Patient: sex F, age 70
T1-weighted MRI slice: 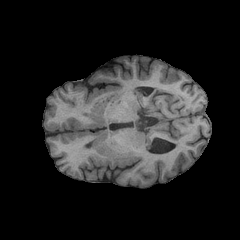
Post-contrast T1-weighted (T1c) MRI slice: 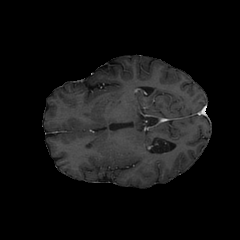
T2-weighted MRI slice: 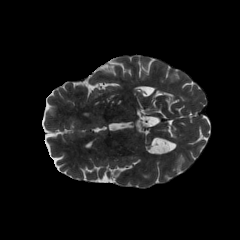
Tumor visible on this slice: no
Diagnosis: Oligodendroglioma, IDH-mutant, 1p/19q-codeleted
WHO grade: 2